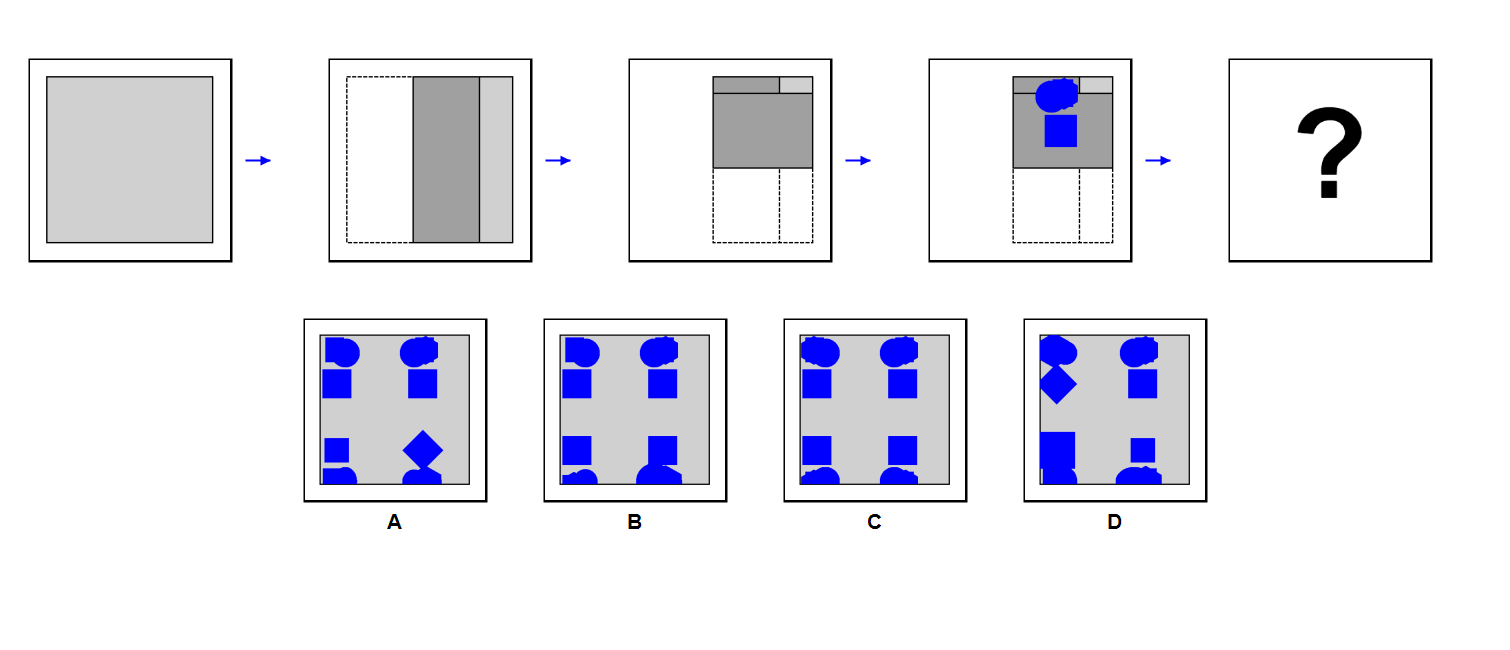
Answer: C